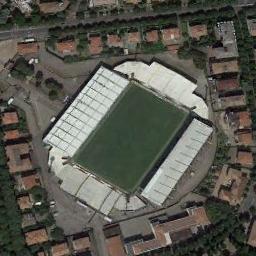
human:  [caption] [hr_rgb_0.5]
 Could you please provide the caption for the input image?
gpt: There are many buildings beside the stadium .

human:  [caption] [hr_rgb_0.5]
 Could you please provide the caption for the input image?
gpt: The stadium is next to some buildings and trees .

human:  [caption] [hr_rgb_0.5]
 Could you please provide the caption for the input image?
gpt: Square stadium is built in the middle of residential area .

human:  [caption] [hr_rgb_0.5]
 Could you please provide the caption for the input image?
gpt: The roof of this stadium is pure white .

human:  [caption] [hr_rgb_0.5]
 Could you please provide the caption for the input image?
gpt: There are many brown buildings around the stadium .